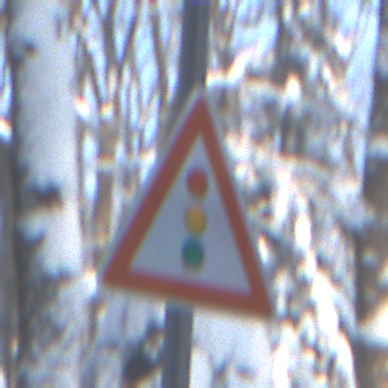
Verkehrszeichen: Lichtzeichenanlage
Umgebung: Outdoor, Nature
Tageszeit: MorningAfternoon
Wetter: Clear
Licht: Natural
Jahreszeit: Winter
Kontrast: LowContrast